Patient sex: M
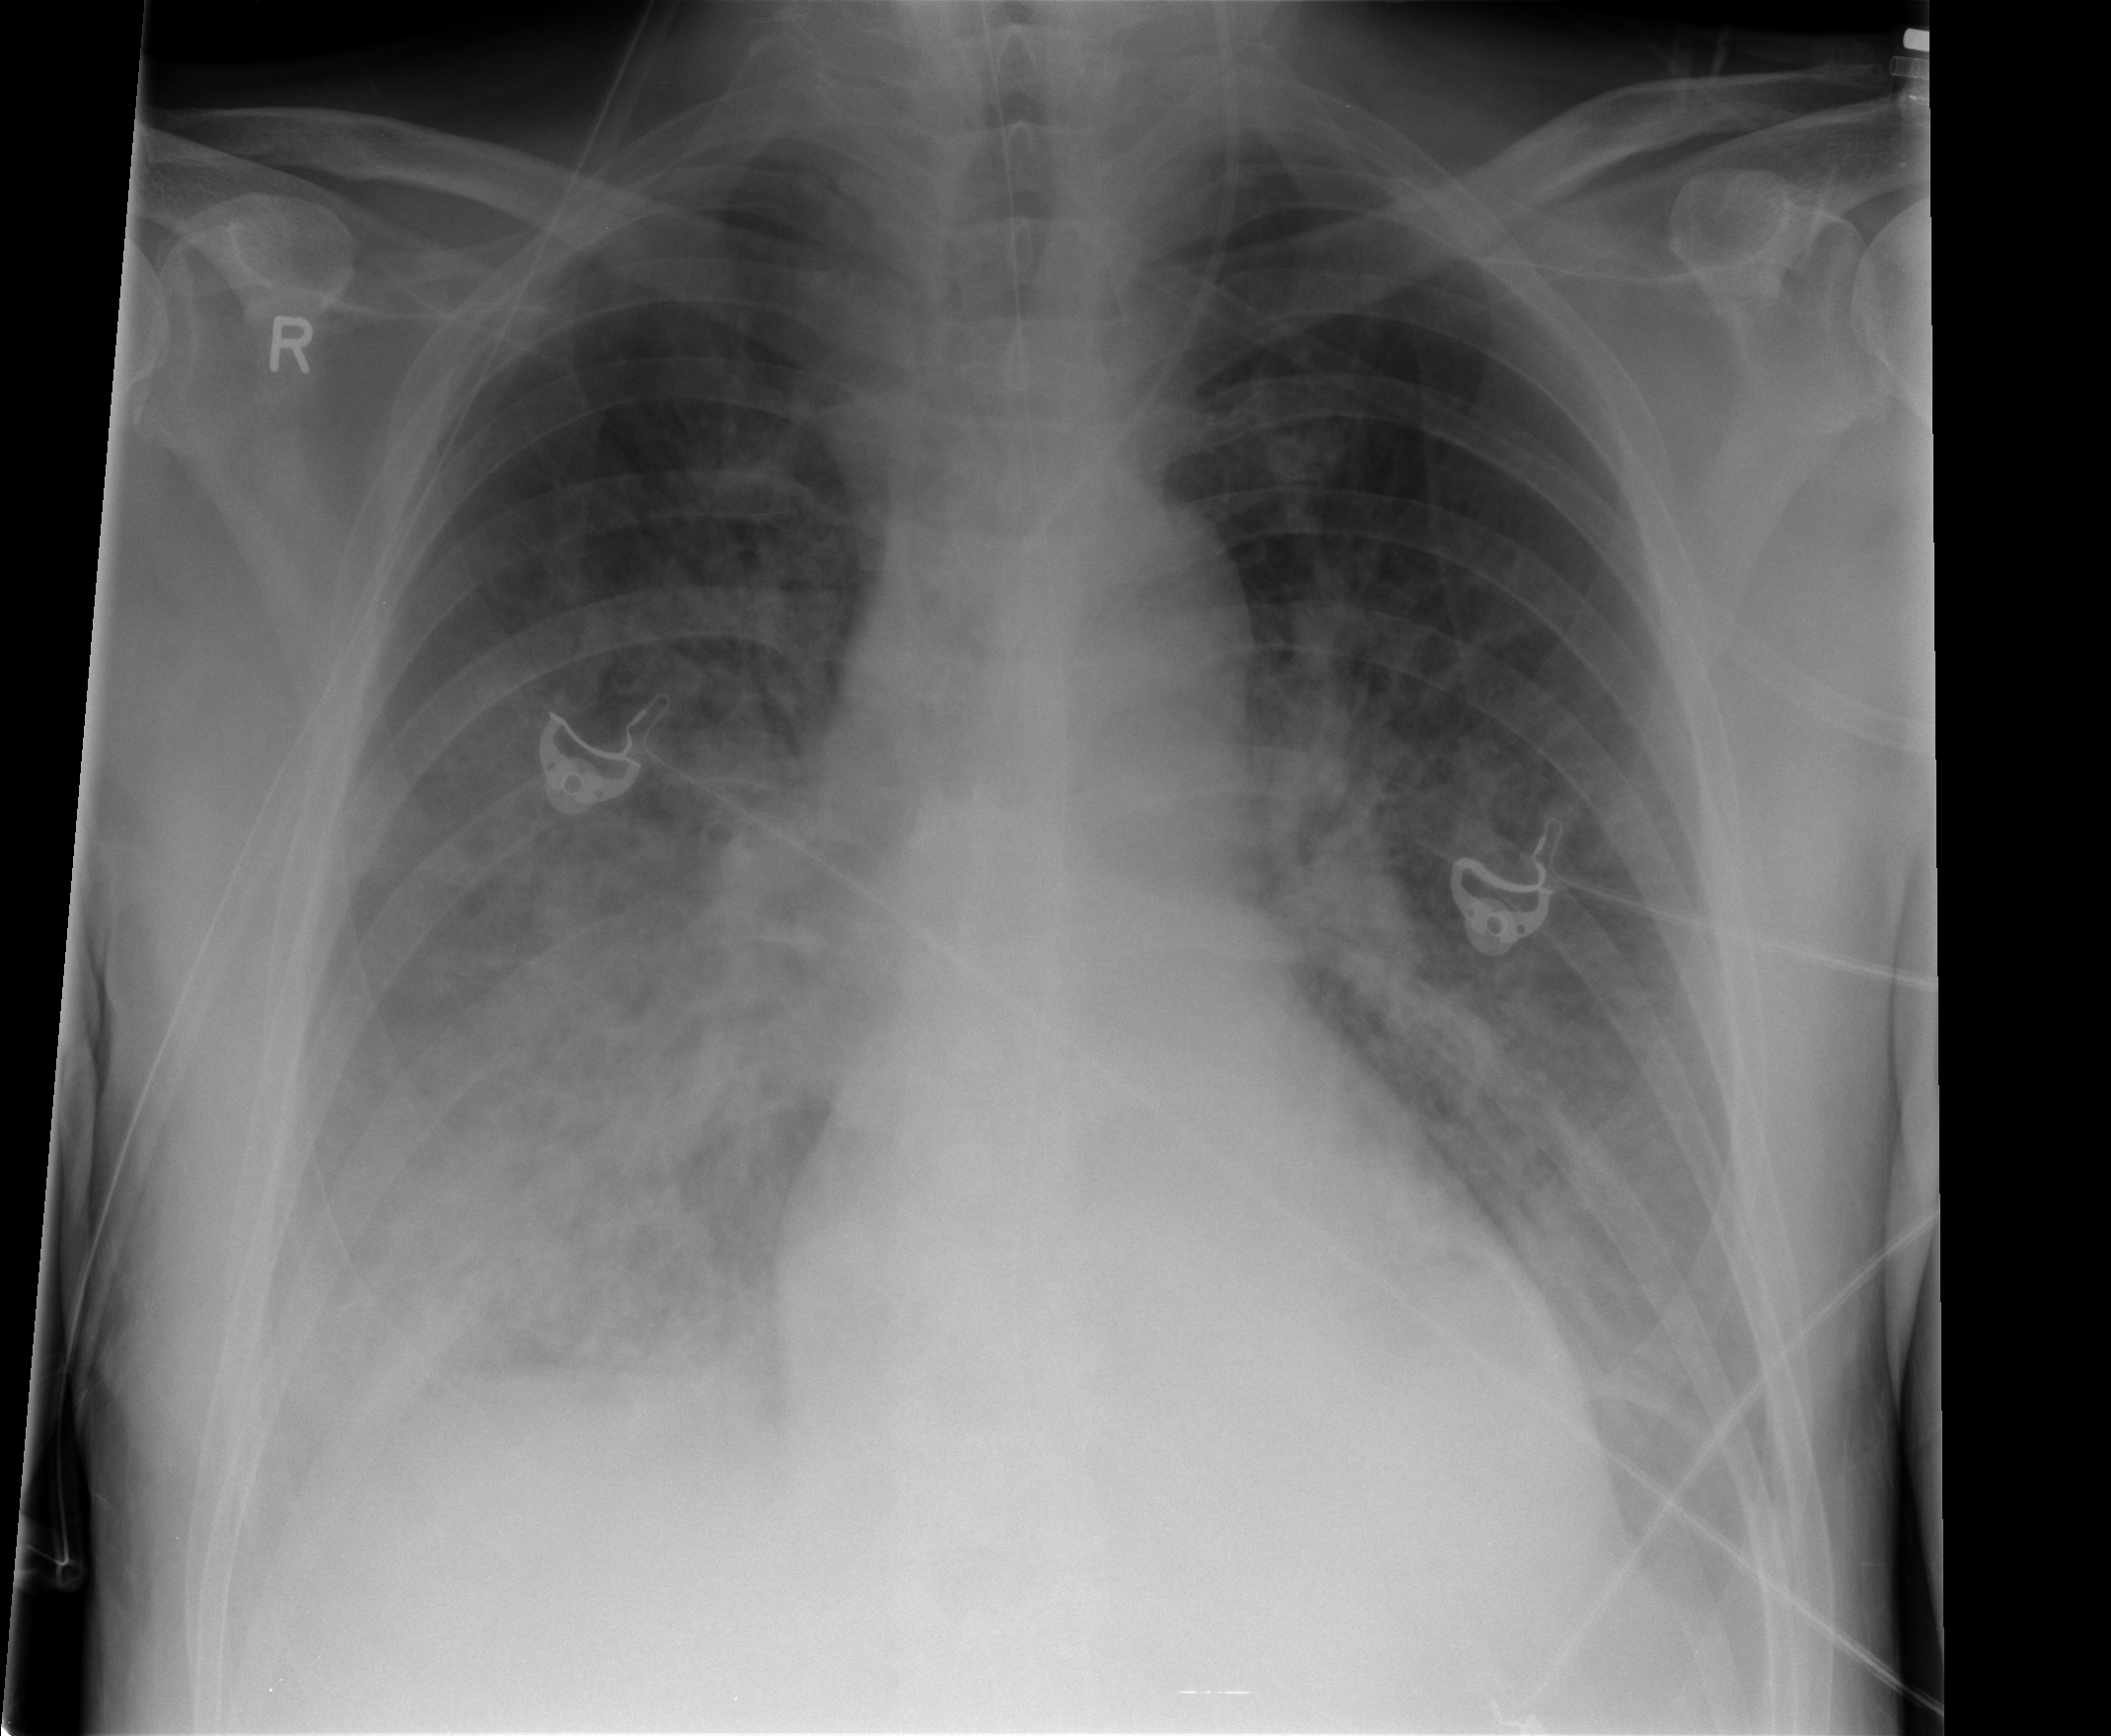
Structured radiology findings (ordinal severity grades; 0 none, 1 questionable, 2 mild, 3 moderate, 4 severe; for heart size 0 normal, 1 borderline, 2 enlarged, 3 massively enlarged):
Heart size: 0
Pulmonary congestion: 2
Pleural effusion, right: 2
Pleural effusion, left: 2
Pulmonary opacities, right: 3
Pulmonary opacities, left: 1
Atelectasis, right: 2
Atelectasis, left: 2